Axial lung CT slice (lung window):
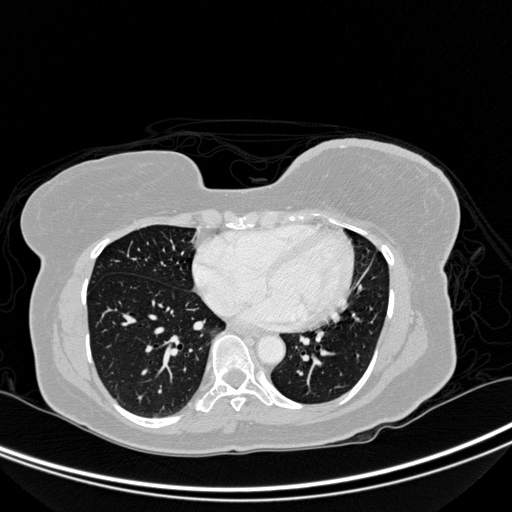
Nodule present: no